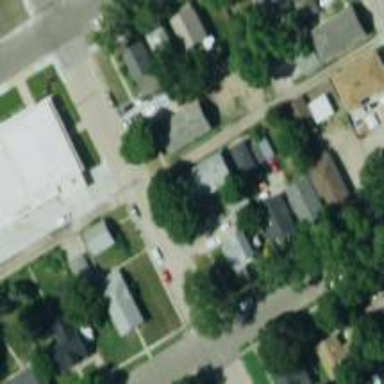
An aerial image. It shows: Alley classified as service road.